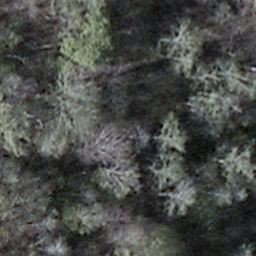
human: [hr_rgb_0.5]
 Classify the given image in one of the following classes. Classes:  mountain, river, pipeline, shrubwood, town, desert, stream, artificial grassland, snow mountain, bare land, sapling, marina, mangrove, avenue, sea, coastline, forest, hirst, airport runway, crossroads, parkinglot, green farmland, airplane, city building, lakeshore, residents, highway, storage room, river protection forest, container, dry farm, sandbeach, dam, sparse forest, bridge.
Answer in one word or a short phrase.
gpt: shrubwood